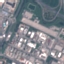
Label: Industrial